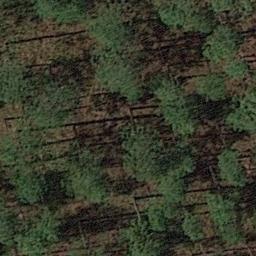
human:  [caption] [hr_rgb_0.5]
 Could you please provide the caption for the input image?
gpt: The forest is on the bare land .

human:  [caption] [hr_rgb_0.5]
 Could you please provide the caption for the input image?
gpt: Many sparse green trees are in a forest .

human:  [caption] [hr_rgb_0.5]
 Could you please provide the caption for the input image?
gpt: The forest has some sparse green trees randomly arranged and the forest soil is deep yellow .

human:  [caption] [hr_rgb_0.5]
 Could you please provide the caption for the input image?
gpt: This is a dense forest .

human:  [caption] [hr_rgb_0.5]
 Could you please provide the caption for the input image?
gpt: A sparse forest with some green trees .